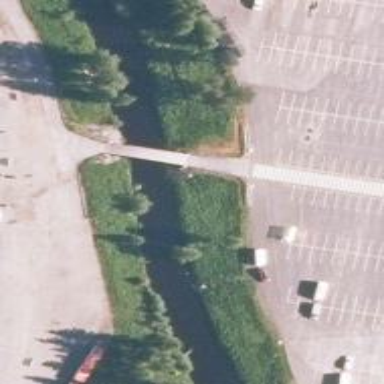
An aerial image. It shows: Footway bridge.